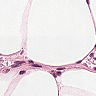
Metastatic tissue present: no